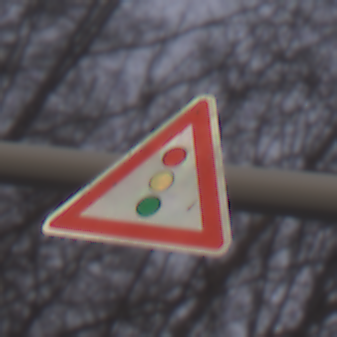
Verkehrszeichen: Lichtzeichenanlage
Umgebung: Outdoor, Nature
Tageszeit: Midday
Wetter: Overcast
Licht: Natural
Jahreszeit: Autumn
Kontrast: LowContrast